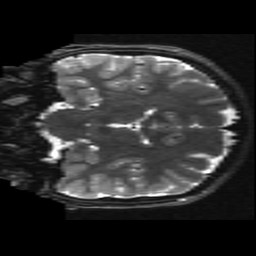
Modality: T2w
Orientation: coronal
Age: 13
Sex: male
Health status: ill
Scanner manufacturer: ge
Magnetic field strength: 3 T
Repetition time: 7.5 s
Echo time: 0.1007 s